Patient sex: F
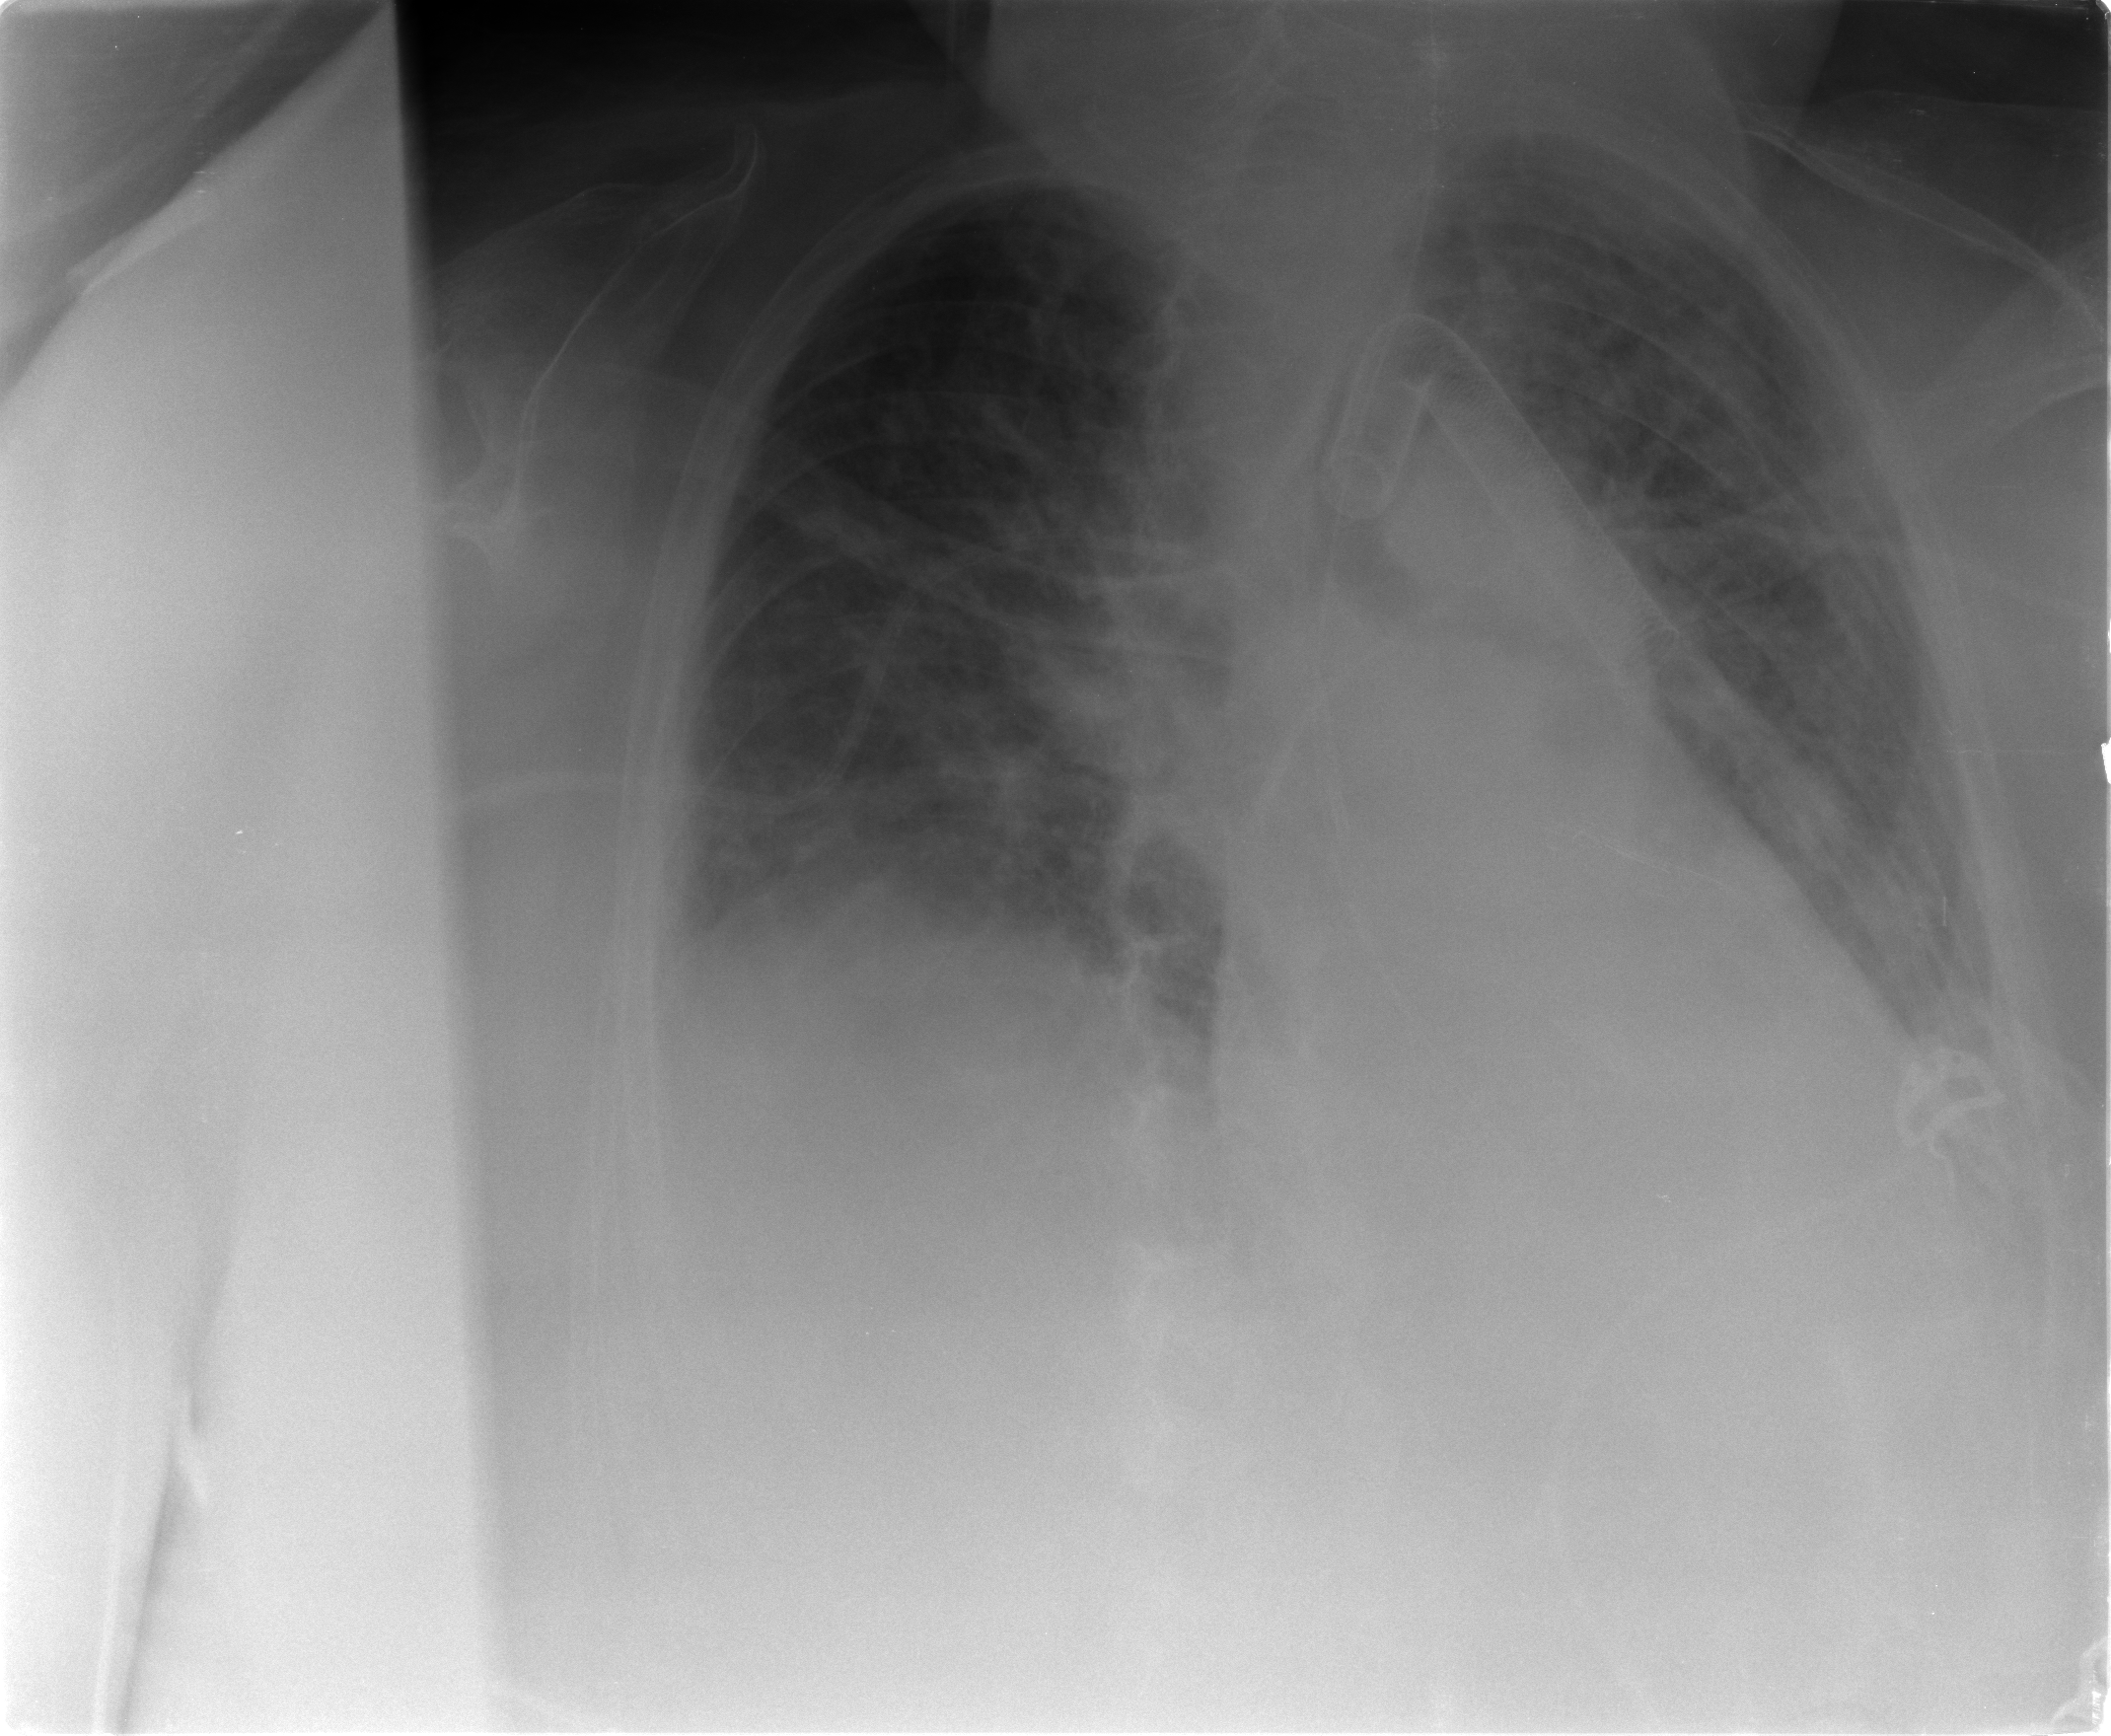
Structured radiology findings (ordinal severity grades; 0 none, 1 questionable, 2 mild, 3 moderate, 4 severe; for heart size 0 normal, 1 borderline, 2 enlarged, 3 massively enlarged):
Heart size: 0
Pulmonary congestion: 3
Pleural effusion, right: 2
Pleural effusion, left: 2
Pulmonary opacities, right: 2
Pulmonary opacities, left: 2
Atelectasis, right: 2
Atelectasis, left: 2